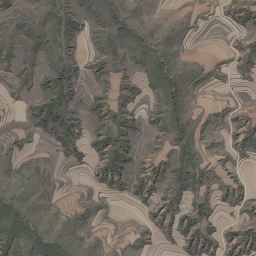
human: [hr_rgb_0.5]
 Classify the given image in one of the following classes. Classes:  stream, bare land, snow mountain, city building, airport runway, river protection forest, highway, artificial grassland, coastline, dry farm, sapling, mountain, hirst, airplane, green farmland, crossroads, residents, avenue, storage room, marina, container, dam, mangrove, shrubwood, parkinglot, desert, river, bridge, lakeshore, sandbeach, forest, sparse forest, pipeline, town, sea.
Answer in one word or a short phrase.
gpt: mountain